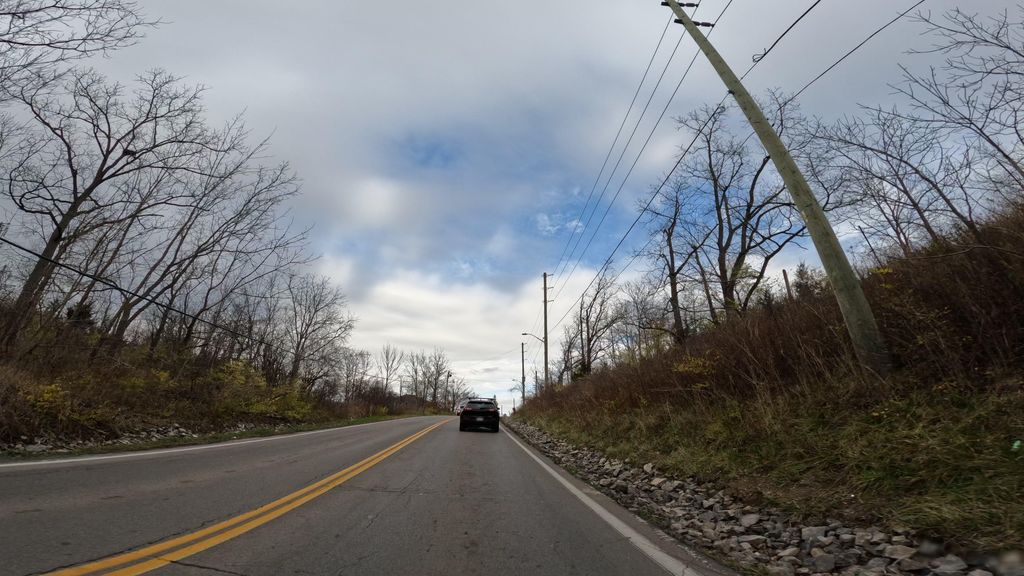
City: hamilton